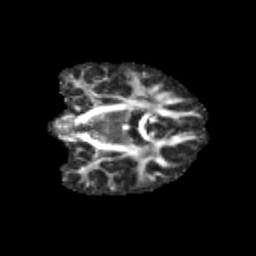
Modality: FA
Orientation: coronal
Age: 11
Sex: male
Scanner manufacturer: siemens
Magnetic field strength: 3 T
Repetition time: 3.8 s
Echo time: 0.07 s